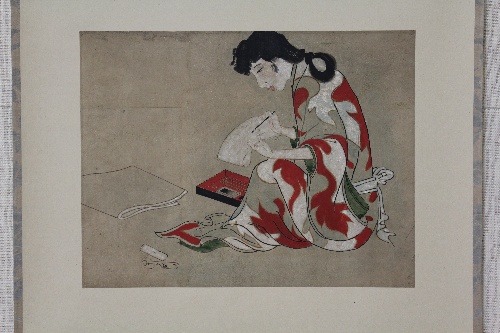
Date: 17th–18th century
Object type: Hanging scroll
Classification: Paintings
Medium: Hanging scroll; ink and color on silk
Culture: Japan
Period: Edo period (1615–1868)
Dimensions: Image: 10 x 13 in. (25.4 x 33 cm)
Overall with mounting: 42 3/4 x 13 in. (108.6 x 33 cm)
Overall with knobs: 42 3/4 x 20 in. (108.6 x 50.8 cm)
Department: Asian Art
Credit line: H. O. Havemeyer Collection, Bequest of Mrs. H. O. Havemeyer, 1929
Accession year: 1929
Repository: Metropolitan Museum of Art, New York, NY
Tags: Women|Writing